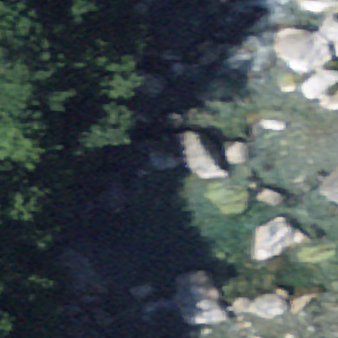
Label: bouldering_area